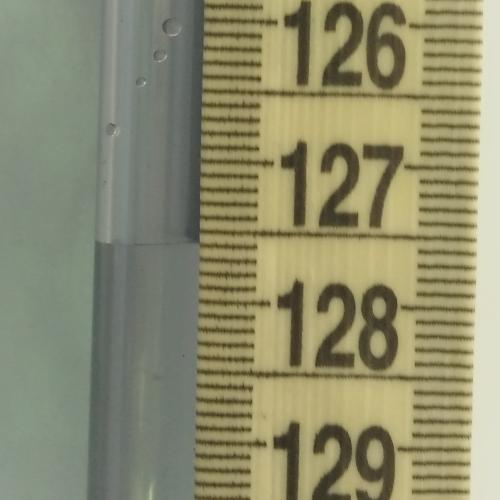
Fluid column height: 127.6 cm